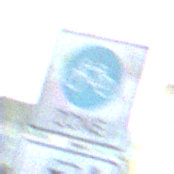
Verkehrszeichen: BeginnFahrradzone
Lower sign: MehrspurigeFahrzeugeFrei11
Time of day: SunriseSunset
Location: Outdoor (Urban)
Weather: PartlyCloudy
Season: NotSpecified
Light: Natural